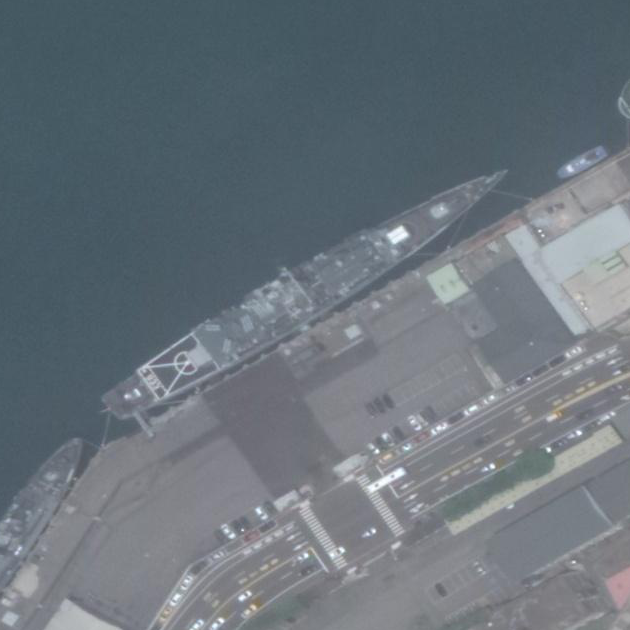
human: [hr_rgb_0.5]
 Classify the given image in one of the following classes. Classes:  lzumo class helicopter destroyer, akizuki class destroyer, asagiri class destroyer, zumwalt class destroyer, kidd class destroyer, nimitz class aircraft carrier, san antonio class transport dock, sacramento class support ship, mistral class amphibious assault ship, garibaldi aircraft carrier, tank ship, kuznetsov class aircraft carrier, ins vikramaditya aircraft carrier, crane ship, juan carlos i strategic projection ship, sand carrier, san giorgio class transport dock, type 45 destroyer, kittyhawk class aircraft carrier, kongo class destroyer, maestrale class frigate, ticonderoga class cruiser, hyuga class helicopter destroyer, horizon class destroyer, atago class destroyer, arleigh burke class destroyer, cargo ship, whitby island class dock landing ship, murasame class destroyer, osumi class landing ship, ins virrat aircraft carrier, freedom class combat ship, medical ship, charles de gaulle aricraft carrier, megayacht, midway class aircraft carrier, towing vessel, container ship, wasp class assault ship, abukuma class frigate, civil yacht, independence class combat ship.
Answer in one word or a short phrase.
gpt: Kidd class destroyer